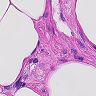
Metastatic tissue present: no